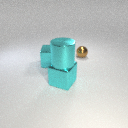
small brown metal sphere to the right of large cyan metal cube